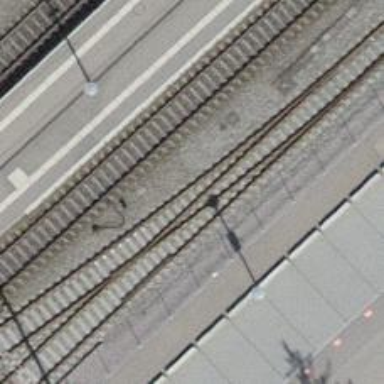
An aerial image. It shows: Rail siding with electrified tracks using contact line.